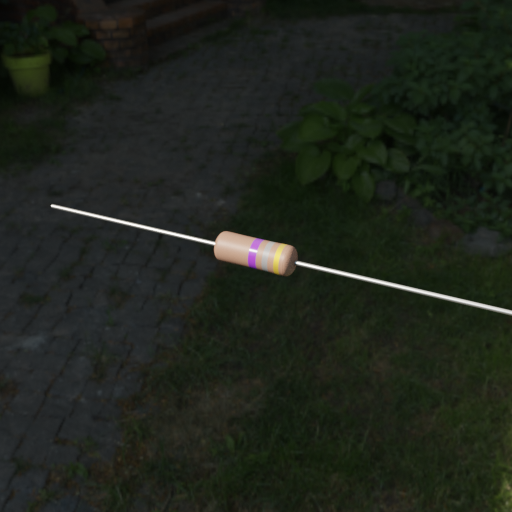
Resistor colour bands (in order): violet, gray, gold